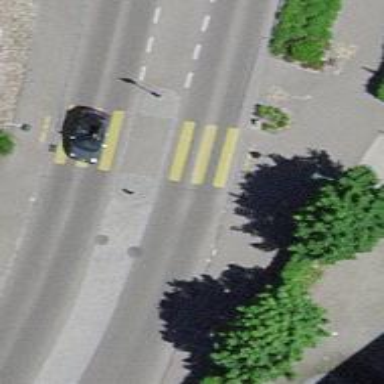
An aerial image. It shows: Uncontrolled zebra crossing on the road.